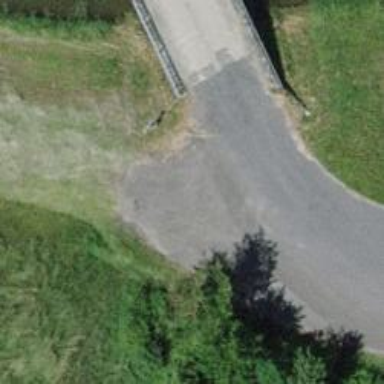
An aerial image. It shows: Unclassified road with grade1 bridge. Only agricultural vehicles like motorcars are allowed on this road.